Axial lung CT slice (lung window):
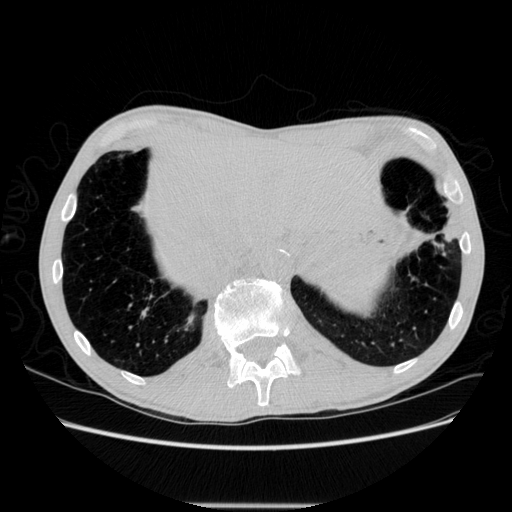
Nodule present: yes
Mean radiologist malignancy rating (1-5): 4